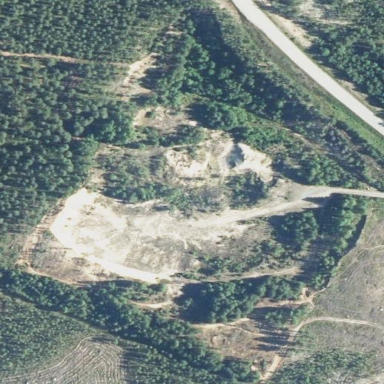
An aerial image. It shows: Quarry area where gravel is extracted.